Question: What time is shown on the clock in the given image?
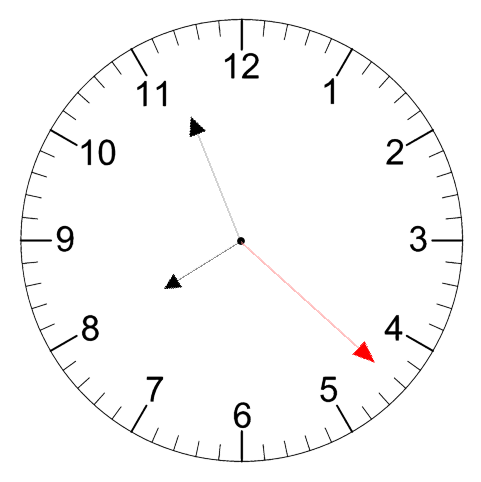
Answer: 07:56:22